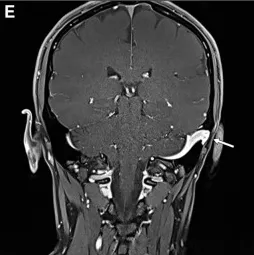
Preoperative contrast-enhanced CT and MR images of the case exhibiting a large, left-sided pedunculated protrusive diverticulum and ipsilateral distal TS stenosis coupled with contralateral TS hypoplasia. (D) Volume rendering technique of the CT angiography illustrating the location of erosion of the mastoid cortex and diverticular wall protrusion caused by the diverticulum.
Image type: radiology (mri)